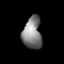
Tissue: lung
Cell type: Pericytes
Senescence score: 0.5757
Nuclear area (px): 587
Mean DAPI intensity: 128.421